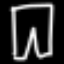
Label: pants